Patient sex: M
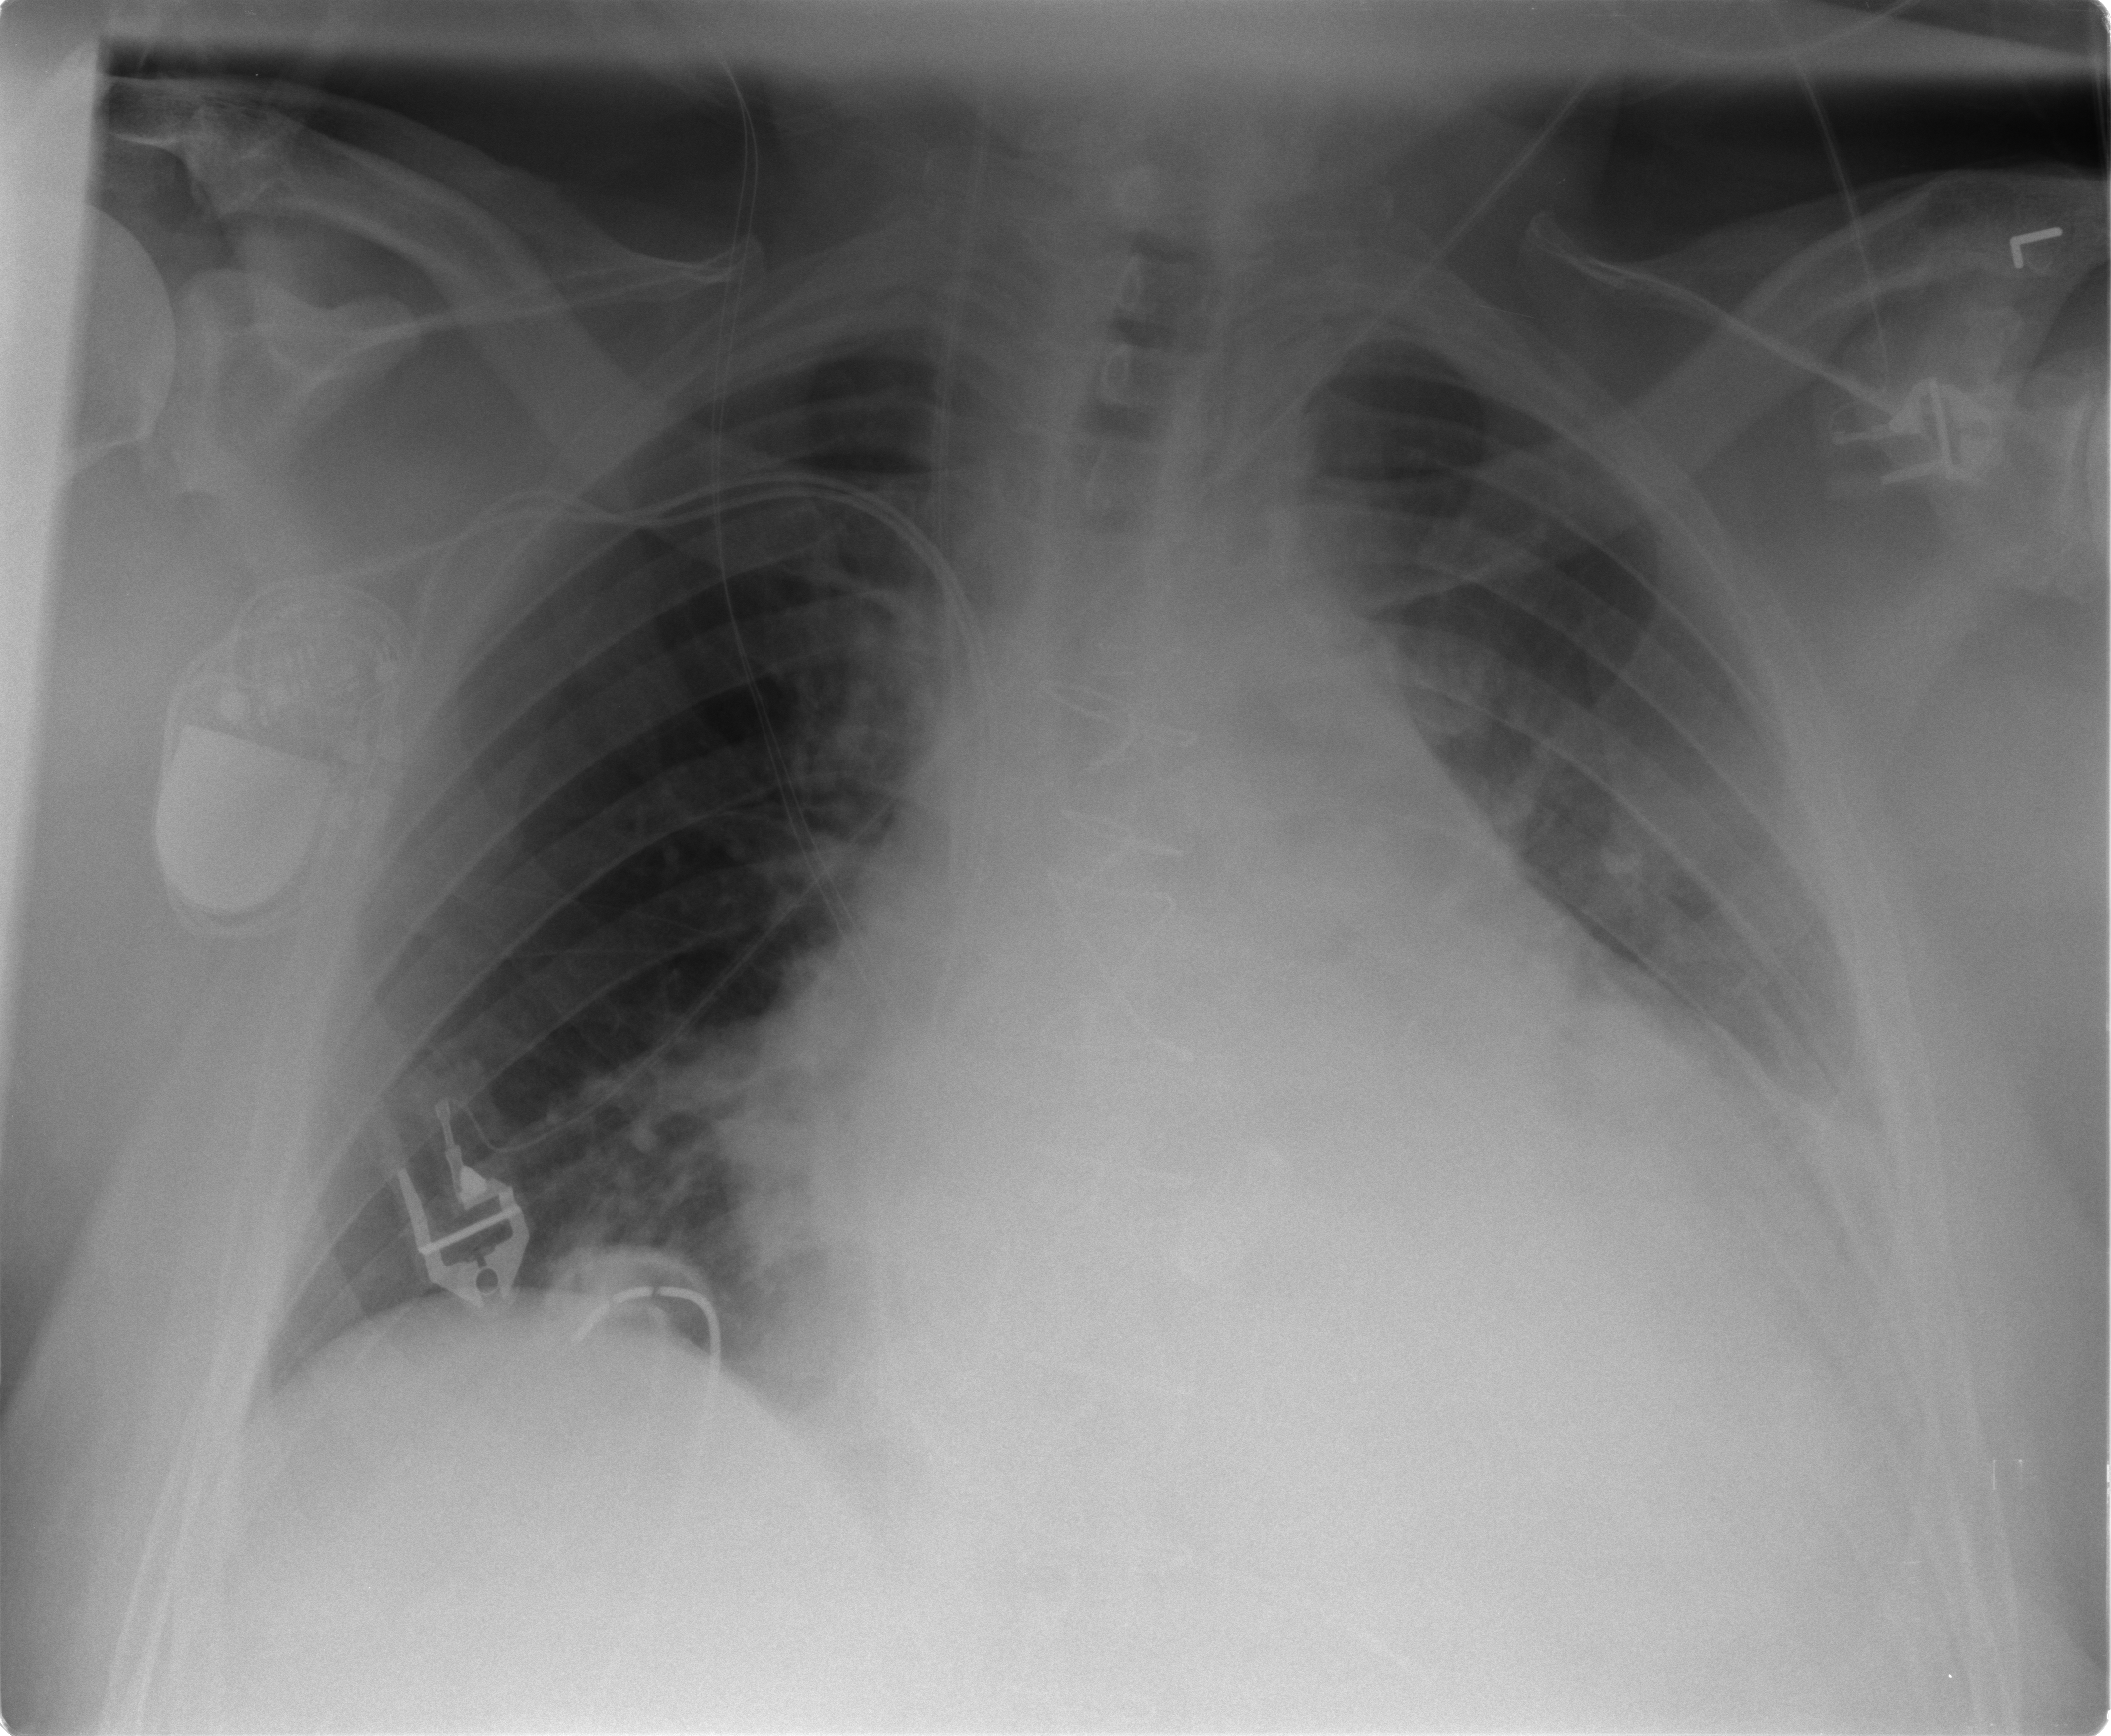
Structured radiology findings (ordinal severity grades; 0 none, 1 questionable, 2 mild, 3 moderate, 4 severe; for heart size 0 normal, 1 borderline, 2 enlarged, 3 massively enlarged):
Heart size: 2
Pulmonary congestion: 0
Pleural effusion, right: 0
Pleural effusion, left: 2
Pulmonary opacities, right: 0
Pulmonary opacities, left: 2
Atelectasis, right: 1
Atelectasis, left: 2